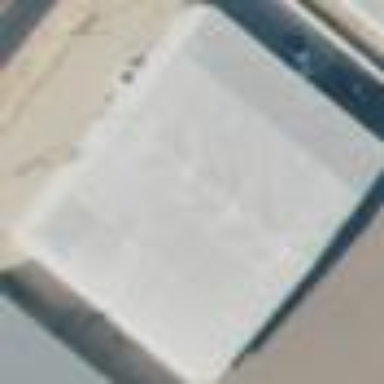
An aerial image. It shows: Hangar building.